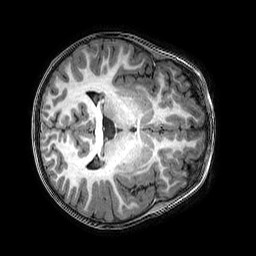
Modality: T1w
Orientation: axial
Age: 6
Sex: female
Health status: healthy